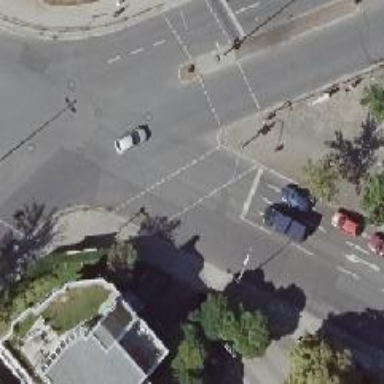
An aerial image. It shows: Road with traffic signals.